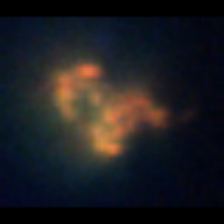
Taxon: Unknown_detritus
Group: Unknown